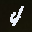
Label: 4